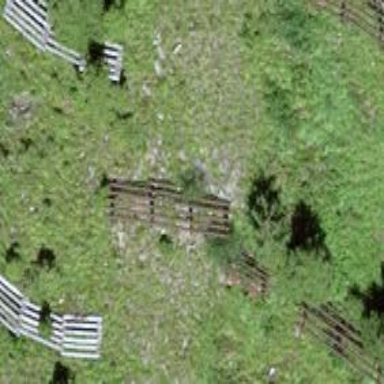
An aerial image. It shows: Structure built for avalanche protection.